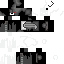
A female skeleton skin with dark skin, wearing brown bald dressed in a black hoodie and black pants, featuring a closed mouth.